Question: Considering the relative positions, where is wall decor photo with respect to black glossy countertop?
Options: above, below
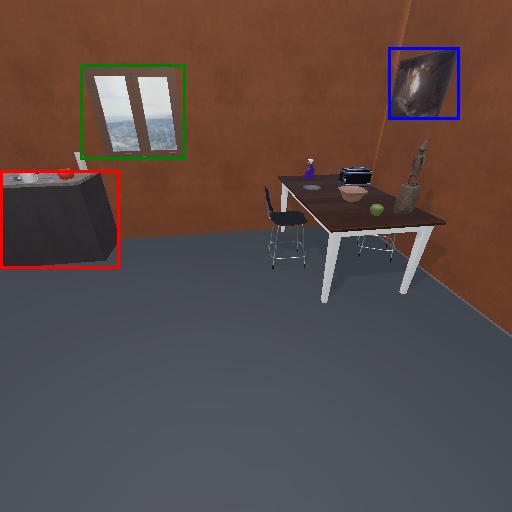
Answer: above